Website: walmart
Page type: address-validator
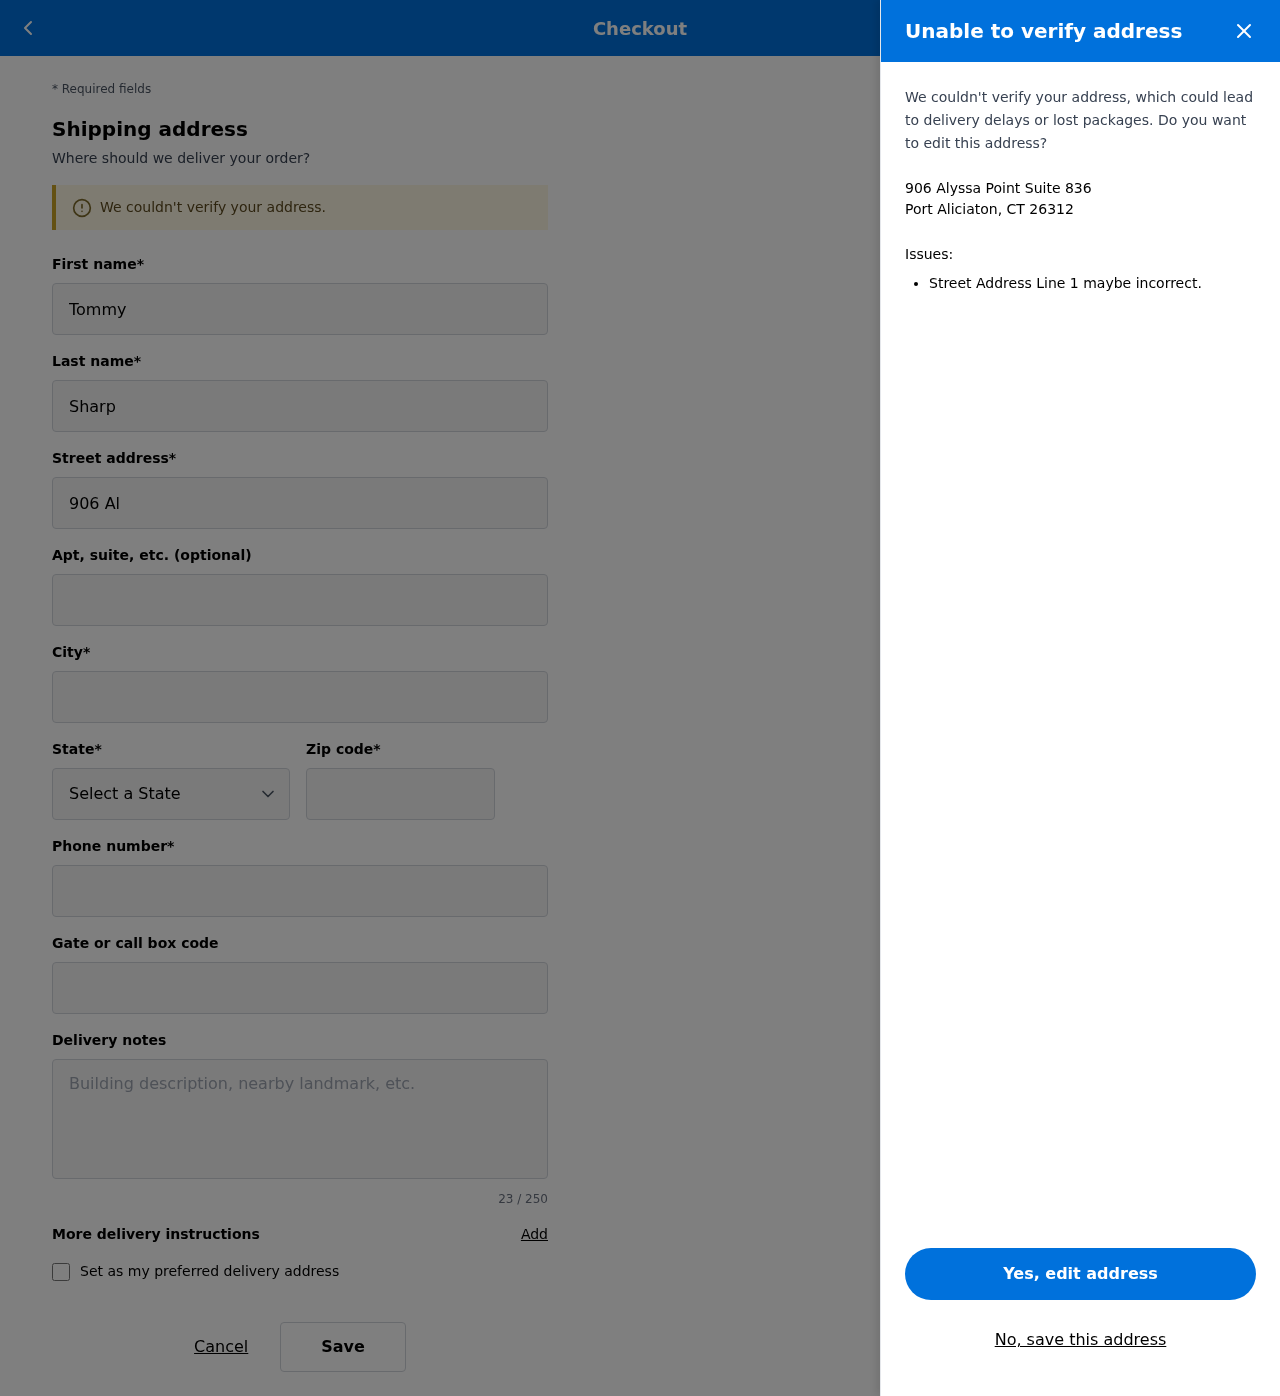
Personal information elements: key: PII_CITY_STATE_ZIP
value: Port Aliciaton, CT 26312
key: PII_DELIVERY_INSTRUCTIONS
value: Place in package locker
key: PII_STATE_ABBR
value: CT
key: PII_STREET
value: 906 Alyssa Point Suite 836
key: PII_FIRSTNAME
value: Tommy
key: PII_LASTNAME
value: Sharp
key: PII_STREET2
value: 176 Bowers Park Apt. 222
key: PII_CITY
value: Port Aliciaton
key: PII_POSTCODE
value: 26312
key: PII_PHONE
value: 7948279225
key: PII_SECURITY_CODE
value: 2474